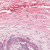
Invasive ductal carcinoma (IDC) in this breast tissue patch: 0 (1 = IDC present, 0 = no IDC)